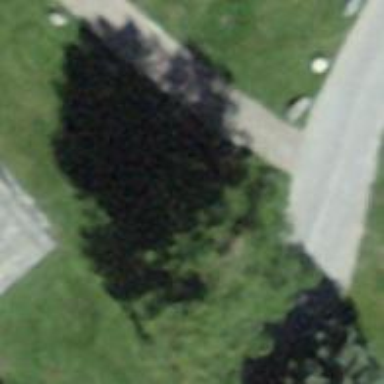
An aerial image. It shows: Brown bench.